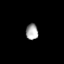
Tissue: lung
Cell type: T cells
Senescence score: 0.2244
Nuclear area (px): 190
Mean DAPI intensity: 166.595